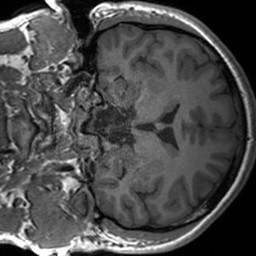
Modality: T1w
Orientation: coronal
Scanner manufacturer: siemens
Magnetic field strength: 3 T
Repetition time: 1.54 s
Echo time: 0.00234 s